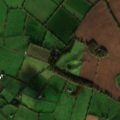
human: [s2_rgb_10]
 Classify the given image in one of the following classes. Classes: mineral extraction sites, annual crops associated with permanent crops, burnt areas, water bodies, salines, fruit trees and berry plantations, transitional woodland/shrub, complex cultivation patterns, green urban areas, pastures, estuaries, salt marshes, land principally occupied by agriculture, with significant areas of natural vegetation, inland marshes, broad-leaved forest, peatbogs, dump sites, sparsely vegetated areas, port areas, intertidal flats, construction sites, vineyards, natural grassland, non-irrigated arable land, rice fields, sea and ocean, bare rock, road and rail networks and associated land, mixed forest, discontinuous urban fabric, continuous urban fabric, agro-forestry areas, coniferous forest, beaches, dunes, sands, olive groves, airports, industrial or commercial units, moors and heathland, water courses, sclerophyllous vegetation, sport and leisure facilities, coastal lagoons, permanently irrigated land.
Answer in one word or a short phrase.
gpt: non-irrigated arable land, pastures, transitional woodland/shrub